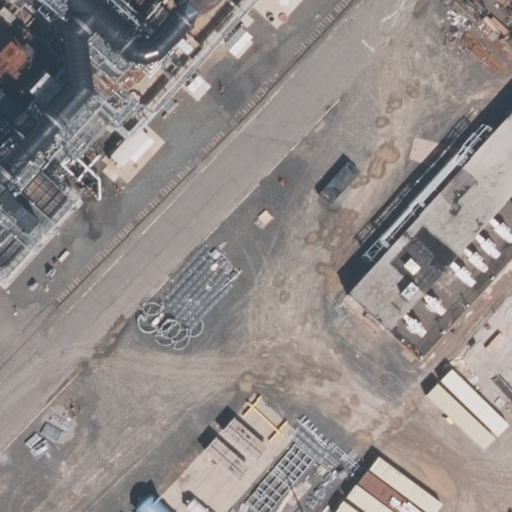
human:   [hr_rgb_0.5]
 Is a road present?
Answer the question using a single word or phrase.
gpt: yes

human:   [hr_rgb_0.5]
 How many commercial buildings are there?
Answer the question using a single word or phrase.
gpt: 0

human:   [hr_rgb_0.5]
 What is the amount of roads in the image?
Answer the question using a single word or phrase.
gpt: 1

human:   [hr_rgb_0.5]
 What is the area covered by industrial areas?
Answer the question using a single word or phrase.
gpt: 10583m2

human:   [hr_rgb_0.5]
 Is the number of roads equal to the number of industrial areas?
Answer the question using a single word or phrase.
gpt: yes

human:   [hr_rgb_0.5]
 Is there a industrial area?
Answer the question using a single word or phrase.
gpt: yes

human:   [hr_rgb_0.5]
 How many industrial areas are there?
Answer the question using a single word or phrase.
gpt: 1

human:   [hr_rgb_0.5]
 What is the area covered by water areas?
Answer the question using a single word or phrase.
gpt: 0m2

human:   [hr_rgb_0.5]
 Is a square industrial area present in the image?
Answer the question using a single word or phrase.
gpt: no

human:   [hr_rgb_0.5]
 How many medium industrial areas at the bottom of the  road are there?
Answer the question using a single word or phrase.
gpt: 0

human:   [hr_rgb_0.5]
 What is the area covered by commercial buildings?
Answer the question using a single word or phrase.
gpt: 0m2

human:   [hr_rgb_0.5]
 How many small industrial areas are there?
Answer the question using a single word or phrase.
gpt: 0

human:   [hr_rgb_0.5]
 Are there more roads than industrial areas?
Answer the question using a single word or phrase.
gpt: no

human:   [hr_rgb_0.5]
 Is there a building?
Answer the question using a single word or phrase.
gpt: no

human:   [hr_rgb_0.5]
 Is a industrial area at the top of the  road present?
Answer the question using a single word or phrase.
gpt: no

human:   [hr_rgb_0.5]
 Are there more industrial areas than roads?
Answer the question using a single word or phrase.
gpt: no

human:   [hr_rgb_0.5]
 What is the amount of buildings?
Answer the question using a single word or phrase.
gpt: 0

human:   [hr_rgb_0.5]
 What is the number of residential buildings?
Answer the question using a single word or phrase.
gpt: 0

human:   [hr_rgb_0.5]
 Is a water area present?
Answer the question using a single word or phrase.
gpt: no

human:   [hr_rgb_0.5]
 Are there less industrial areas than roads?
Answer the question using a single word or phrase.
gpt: no

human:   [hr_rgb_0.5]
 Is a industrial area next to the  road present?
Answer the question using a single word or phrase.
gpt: yes

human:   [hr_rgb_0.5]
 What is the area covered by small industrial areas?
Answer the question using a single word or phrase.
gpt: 0m2

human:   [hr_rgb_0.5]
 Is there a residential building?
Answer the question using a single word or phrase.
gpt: no

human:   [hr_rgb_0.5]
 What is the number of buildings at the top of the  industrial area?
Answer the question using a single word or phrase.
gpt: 0

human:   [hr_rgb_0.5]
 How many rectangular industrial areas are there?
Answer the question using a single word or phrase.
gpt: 1

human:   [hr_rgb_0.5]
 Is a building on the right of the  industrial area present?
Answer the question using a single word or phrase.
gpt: no

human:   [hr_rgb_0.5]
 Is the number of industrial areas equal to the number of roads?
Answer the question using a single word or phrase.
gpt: yes

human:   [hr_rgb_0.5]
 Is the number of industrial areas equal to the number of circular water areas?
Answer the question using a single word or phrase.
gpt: no

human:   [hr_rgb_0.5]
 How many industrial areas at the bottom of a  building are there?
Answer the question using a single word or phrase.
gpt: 0

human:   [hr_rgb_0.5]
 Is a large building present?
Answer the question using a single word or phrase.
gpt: no

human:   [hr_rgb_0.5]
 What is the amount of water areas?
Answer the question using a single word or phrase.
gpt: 0

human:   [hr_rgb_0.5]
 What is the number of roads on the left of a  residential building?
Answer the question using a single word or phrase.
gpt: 0

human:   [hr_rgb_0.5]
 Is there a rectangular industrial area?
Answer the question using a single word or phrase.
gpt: yes

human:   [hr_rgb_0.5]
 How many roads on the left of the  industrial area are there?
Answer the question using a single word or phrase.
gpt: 1

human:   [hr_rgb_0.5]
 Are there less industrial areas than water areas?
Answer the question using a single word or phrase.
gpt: no

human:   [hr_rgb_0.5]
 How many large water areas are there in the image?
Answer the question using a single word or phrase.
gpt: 0

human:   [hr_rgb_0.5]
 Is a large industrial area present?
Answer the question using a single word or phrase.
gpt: yes

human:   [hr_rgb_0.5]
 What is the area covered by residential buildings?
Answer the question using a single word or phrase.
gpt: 0m2

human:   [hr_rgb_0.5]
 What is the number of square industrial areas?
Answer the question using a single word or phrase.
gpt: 0

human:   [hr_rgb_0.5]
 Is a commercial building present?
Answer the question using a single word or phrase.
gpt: no

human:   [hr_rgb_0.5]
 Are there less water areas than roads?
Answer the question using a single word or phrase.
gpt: yes

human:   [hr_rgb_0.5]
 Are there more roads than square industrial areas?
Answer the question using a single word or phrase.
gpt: yes

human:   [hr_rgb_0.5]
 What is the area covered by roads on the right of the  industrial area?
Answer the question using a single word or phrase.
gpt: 0m2

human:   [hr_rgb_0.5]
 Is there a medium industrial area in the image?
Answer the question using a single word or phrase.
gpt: no

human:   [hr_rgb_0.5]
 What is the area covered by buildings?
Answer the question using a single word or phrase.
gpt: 0m2

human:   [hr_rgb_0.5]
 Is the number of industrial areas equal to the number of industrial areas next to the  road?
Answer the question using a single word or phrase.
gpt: yes

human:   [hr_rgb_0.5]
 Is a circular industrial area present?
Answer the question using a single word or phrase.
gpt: no

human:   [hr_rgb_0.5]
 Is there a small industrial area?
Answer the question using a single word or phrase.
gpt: no

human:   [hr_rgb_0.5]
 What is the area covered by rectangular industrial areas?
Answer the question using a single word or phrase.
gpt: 10583m2

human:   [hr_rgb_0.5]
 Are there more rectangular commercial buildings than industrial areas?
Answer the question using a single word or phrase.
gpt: no

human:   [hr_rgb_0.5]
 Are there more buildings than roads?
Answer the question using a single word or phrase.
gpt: no

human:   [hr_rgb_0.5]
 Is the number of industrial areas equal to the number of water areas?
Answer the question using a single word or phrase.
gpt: no

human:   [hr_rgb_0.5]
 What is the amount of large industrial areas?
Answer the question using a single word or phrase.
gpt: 1

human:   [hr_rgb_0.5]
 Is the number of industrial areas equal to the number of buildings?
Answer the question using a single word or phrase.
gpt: no

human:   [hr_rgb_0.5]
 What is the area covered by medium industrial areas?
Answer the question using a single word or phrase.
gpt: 0m2

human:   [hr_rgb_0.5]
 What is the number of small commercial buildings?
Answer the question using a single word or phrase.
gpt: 0

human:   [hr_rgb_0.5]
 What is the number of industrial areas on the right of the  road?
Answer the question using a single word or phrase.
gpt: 1

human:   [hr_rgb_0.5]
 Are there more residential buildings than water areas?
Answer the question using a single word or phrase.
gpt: no

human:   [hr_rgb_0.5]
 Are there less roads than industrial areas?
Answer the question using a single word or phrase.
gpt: no

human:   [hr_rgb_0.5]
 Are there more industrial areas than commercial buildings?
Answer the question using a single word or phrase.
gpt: yes

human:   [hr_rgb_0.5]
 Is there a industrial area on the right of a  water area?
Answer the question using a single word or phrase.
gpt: no

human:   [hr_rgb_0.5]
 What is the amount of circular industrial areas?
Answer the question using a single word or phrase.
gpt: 0

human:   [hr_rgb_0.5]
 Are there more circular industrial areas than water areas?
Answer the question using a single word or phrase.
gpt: no

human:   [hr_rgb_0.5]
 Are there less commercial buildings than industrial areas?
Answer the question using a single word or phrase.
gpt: yes